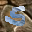
Label: 5